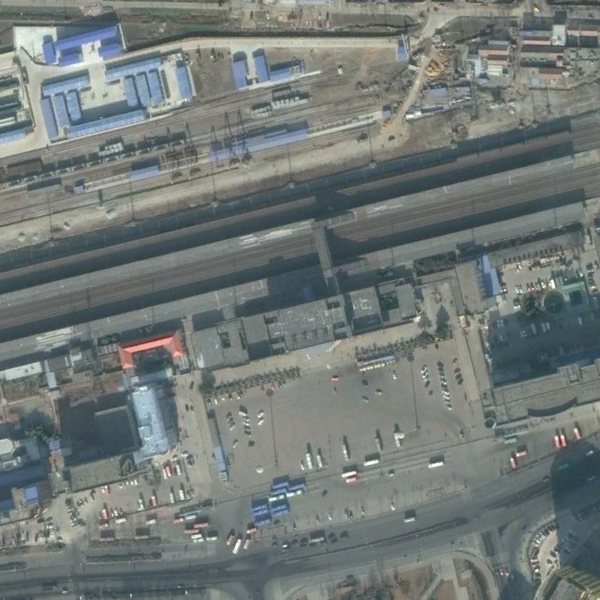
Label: RailwayStation